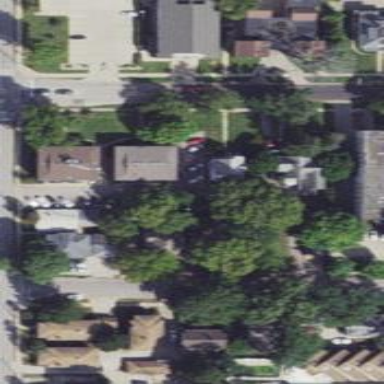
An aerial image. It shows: Sidewalk.